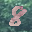
Label: 8